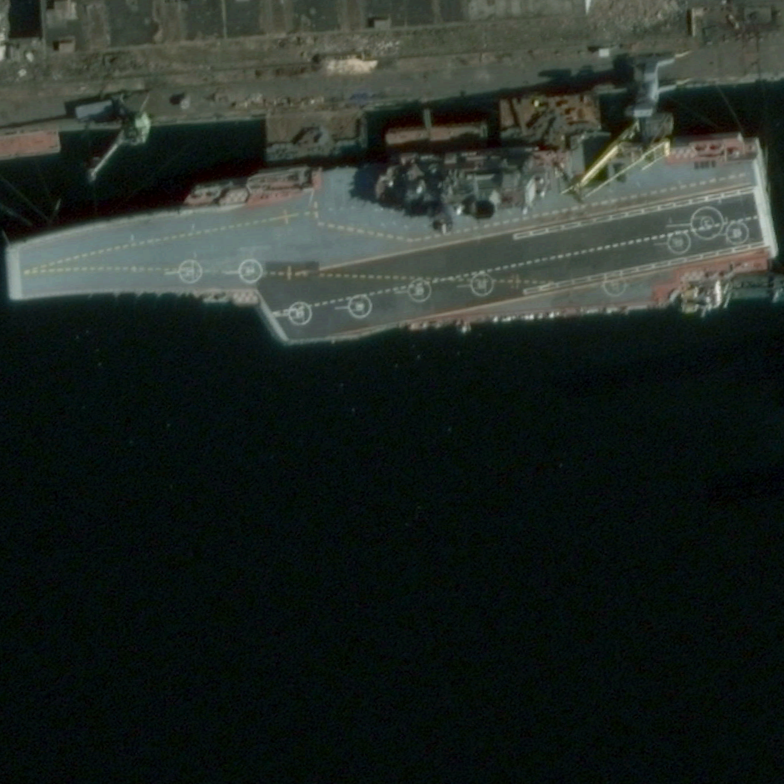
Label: aircraft_carrier